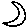
Label: moon